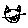
Label: cat